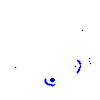
Particle: pion